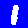
Digit: 1